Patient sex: M
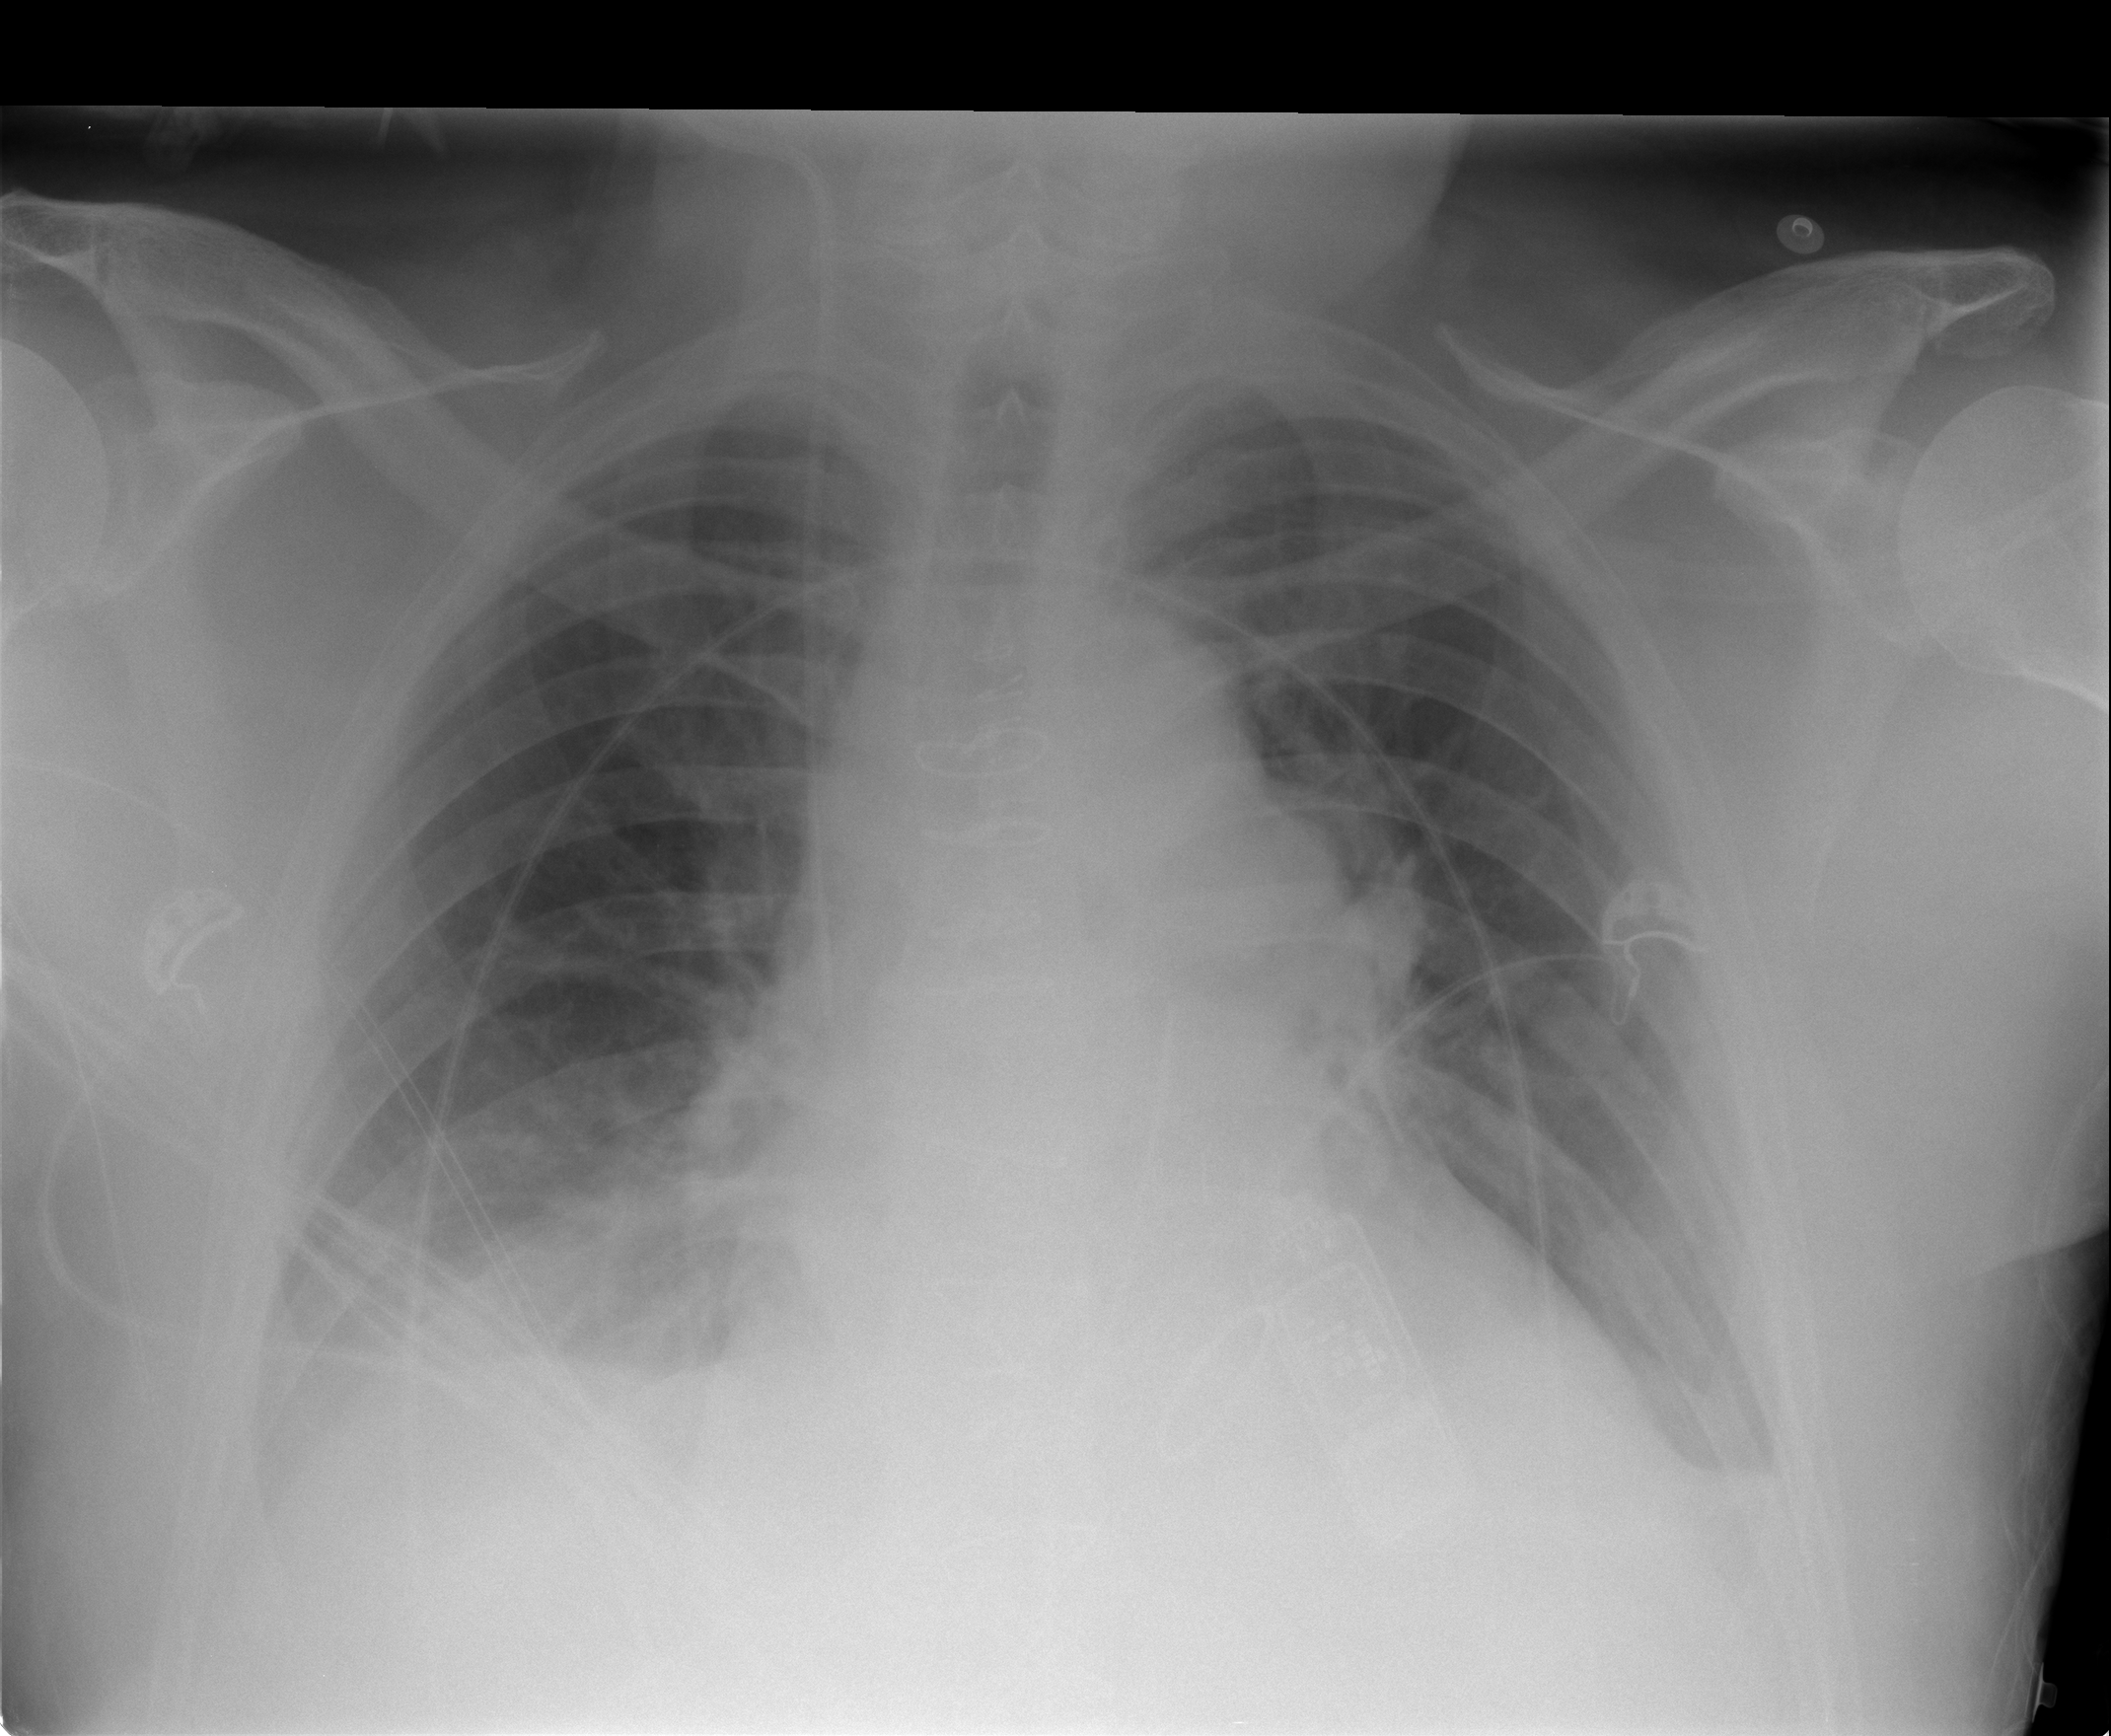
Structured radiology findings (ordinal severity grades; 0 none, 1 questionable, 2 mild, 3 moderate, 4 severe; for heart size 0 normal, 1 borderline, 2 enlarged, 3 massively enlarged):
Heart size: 0
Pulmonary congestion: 0
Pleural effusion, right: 0
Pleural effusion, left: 0
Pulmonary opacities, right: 1
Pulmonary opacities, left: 0
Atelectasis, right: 2
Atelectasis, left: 1